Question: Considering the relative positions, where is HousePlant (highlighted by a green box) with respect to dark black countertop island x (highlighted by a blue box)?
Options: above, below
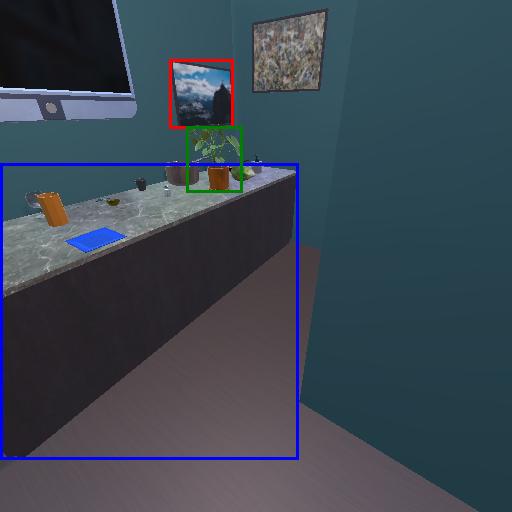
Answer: above